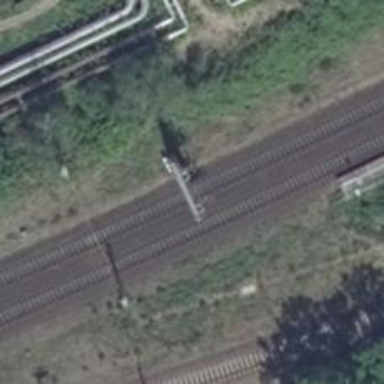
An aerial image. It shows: Railway signal.